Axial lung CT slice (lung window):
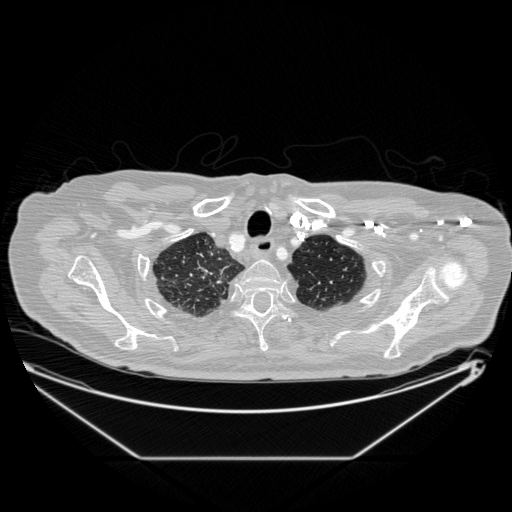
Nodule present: no